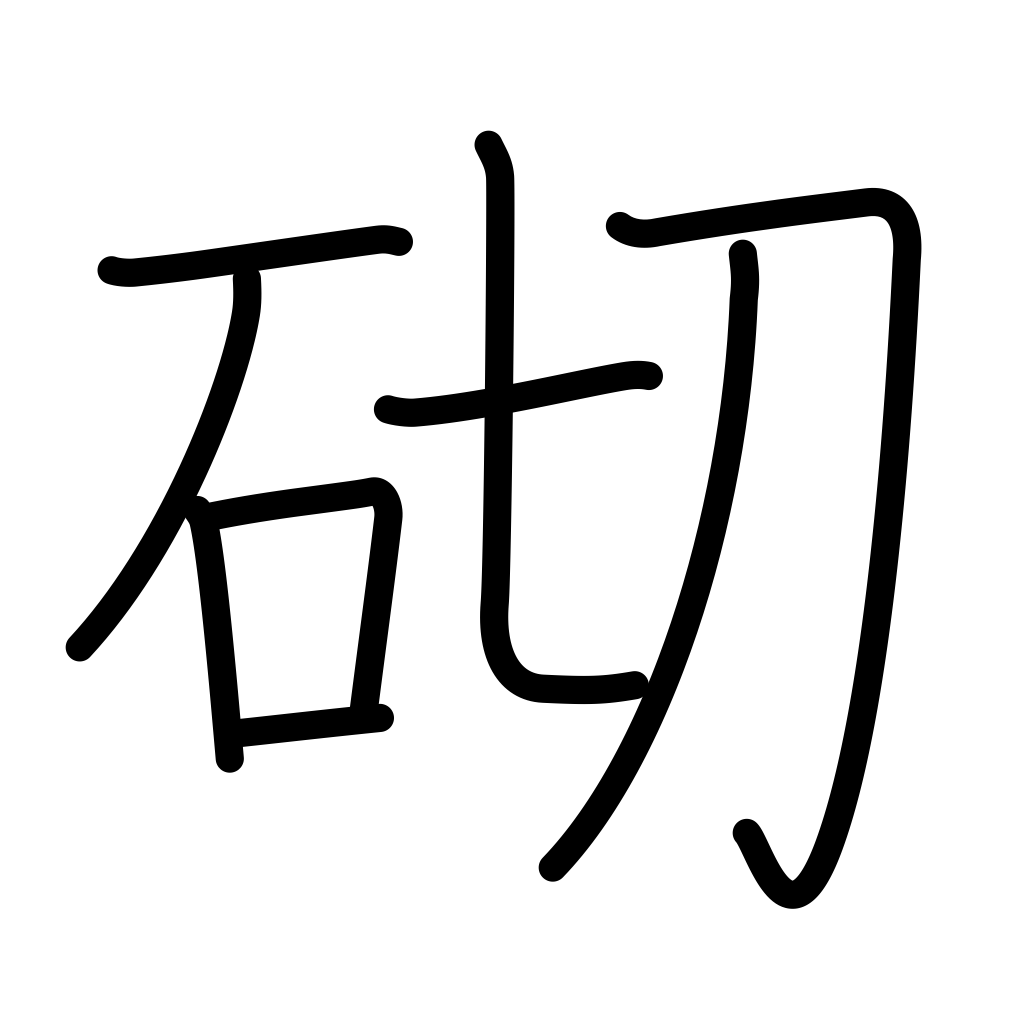
Meaning: time, occasion